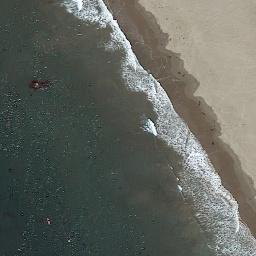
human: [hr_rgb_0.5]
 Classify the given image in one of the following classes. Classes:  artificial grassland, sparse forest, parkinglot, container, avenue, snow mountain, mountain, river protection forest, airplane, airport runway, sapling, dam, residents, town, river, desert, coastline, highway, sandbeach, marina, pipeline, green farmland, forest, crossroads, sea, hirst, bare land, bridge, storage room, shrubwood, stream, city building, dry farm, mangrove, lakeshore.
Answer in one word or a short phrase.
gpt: coastline